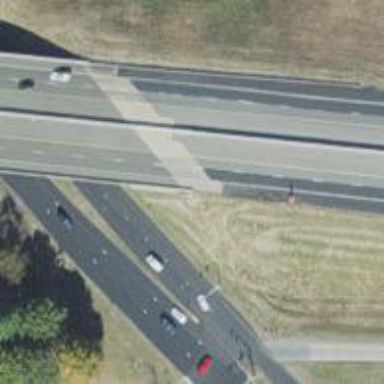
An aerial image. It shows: Beam-structured bridge on motorway.